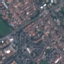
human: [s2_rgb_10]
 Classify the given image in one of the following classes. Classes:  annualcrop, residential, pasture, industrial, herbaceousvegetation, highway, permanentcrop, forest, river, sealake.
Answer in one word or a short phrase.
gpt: Residential